Field crop: maize
Growth stage: 2
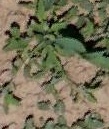
Species: atriplex